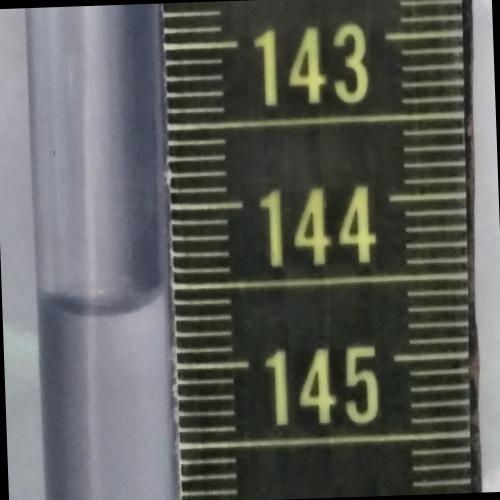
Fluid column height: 144.6 cm